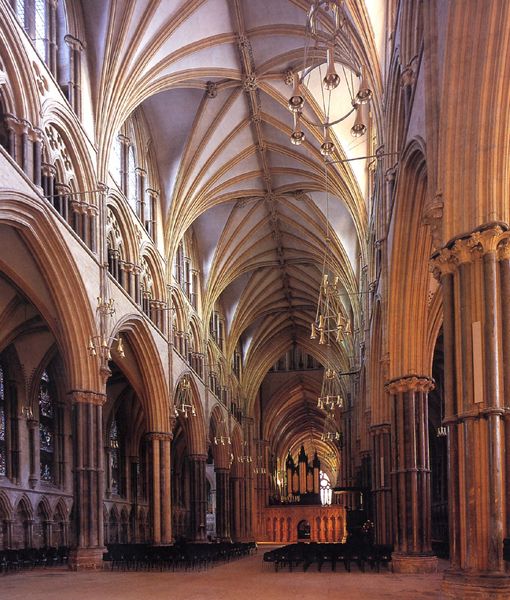
Titel: Langhaus der Kathedrale von Lincoln
Standort: Lincoln, Kathedrale (EU - GB)
Schlagwörter: weiß, braun, fenster, licht, schwarz, stühle, säulen, kirche, decke, england, gotik, schiff, pilaster, foto, bögen, gang, rippen, altar, kathedrale, durham, kirchenschiff, bestuhlung, rippengewölbe, spitzbögen, triforium, chor, gothik, fächergewölbe, leucheter, undurham, perpendicualr style